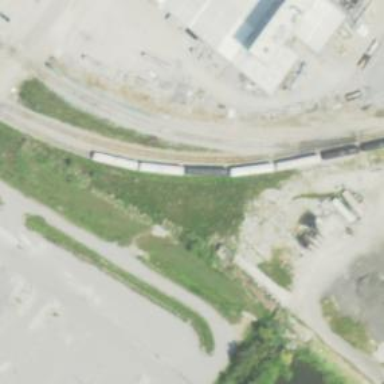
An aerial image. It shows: Railway spur service.